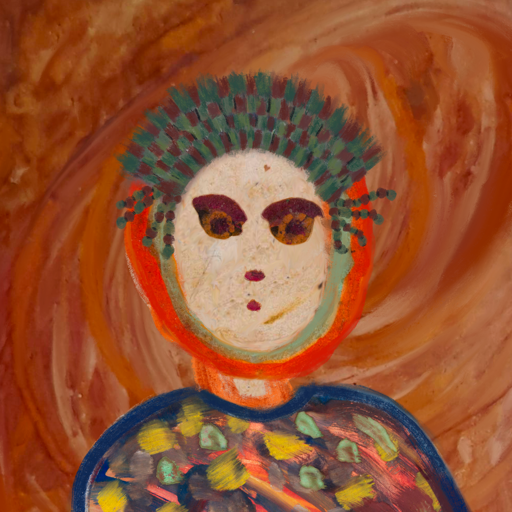
Background: Pious_Lady, Head And Neck Front: Rupkatha, Face Front: Doll, Bust: Mother_And_Son_Mother, Hair Front: Sisters, Head Accessory: After_Raid_Crown, Second Necklace: Blank, Necklace: Blank, Baby: Blank